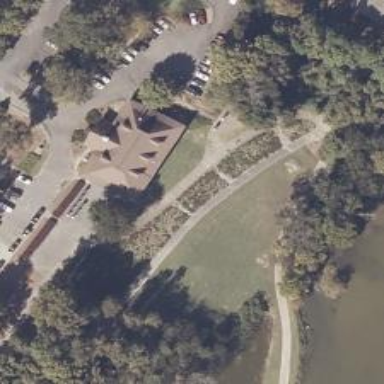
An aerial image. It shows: Golf clubhouse.